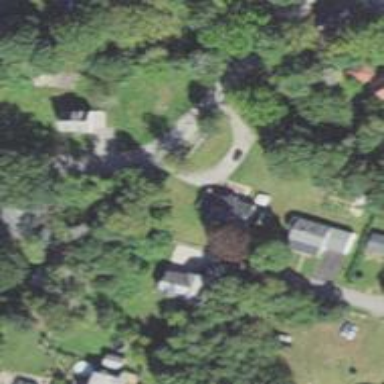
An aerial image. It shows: Residential driveway designated as service road.